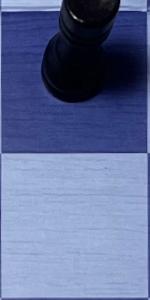
Label: Empty